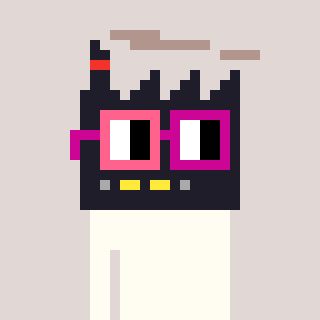
a pixel art character with square pink and red glasses, a factory-shaped head and a orange-colored body on a warm background